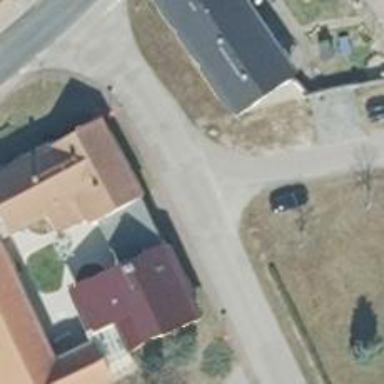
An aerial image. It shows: Residential road.